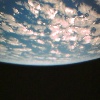
Label: cloud